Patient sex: M
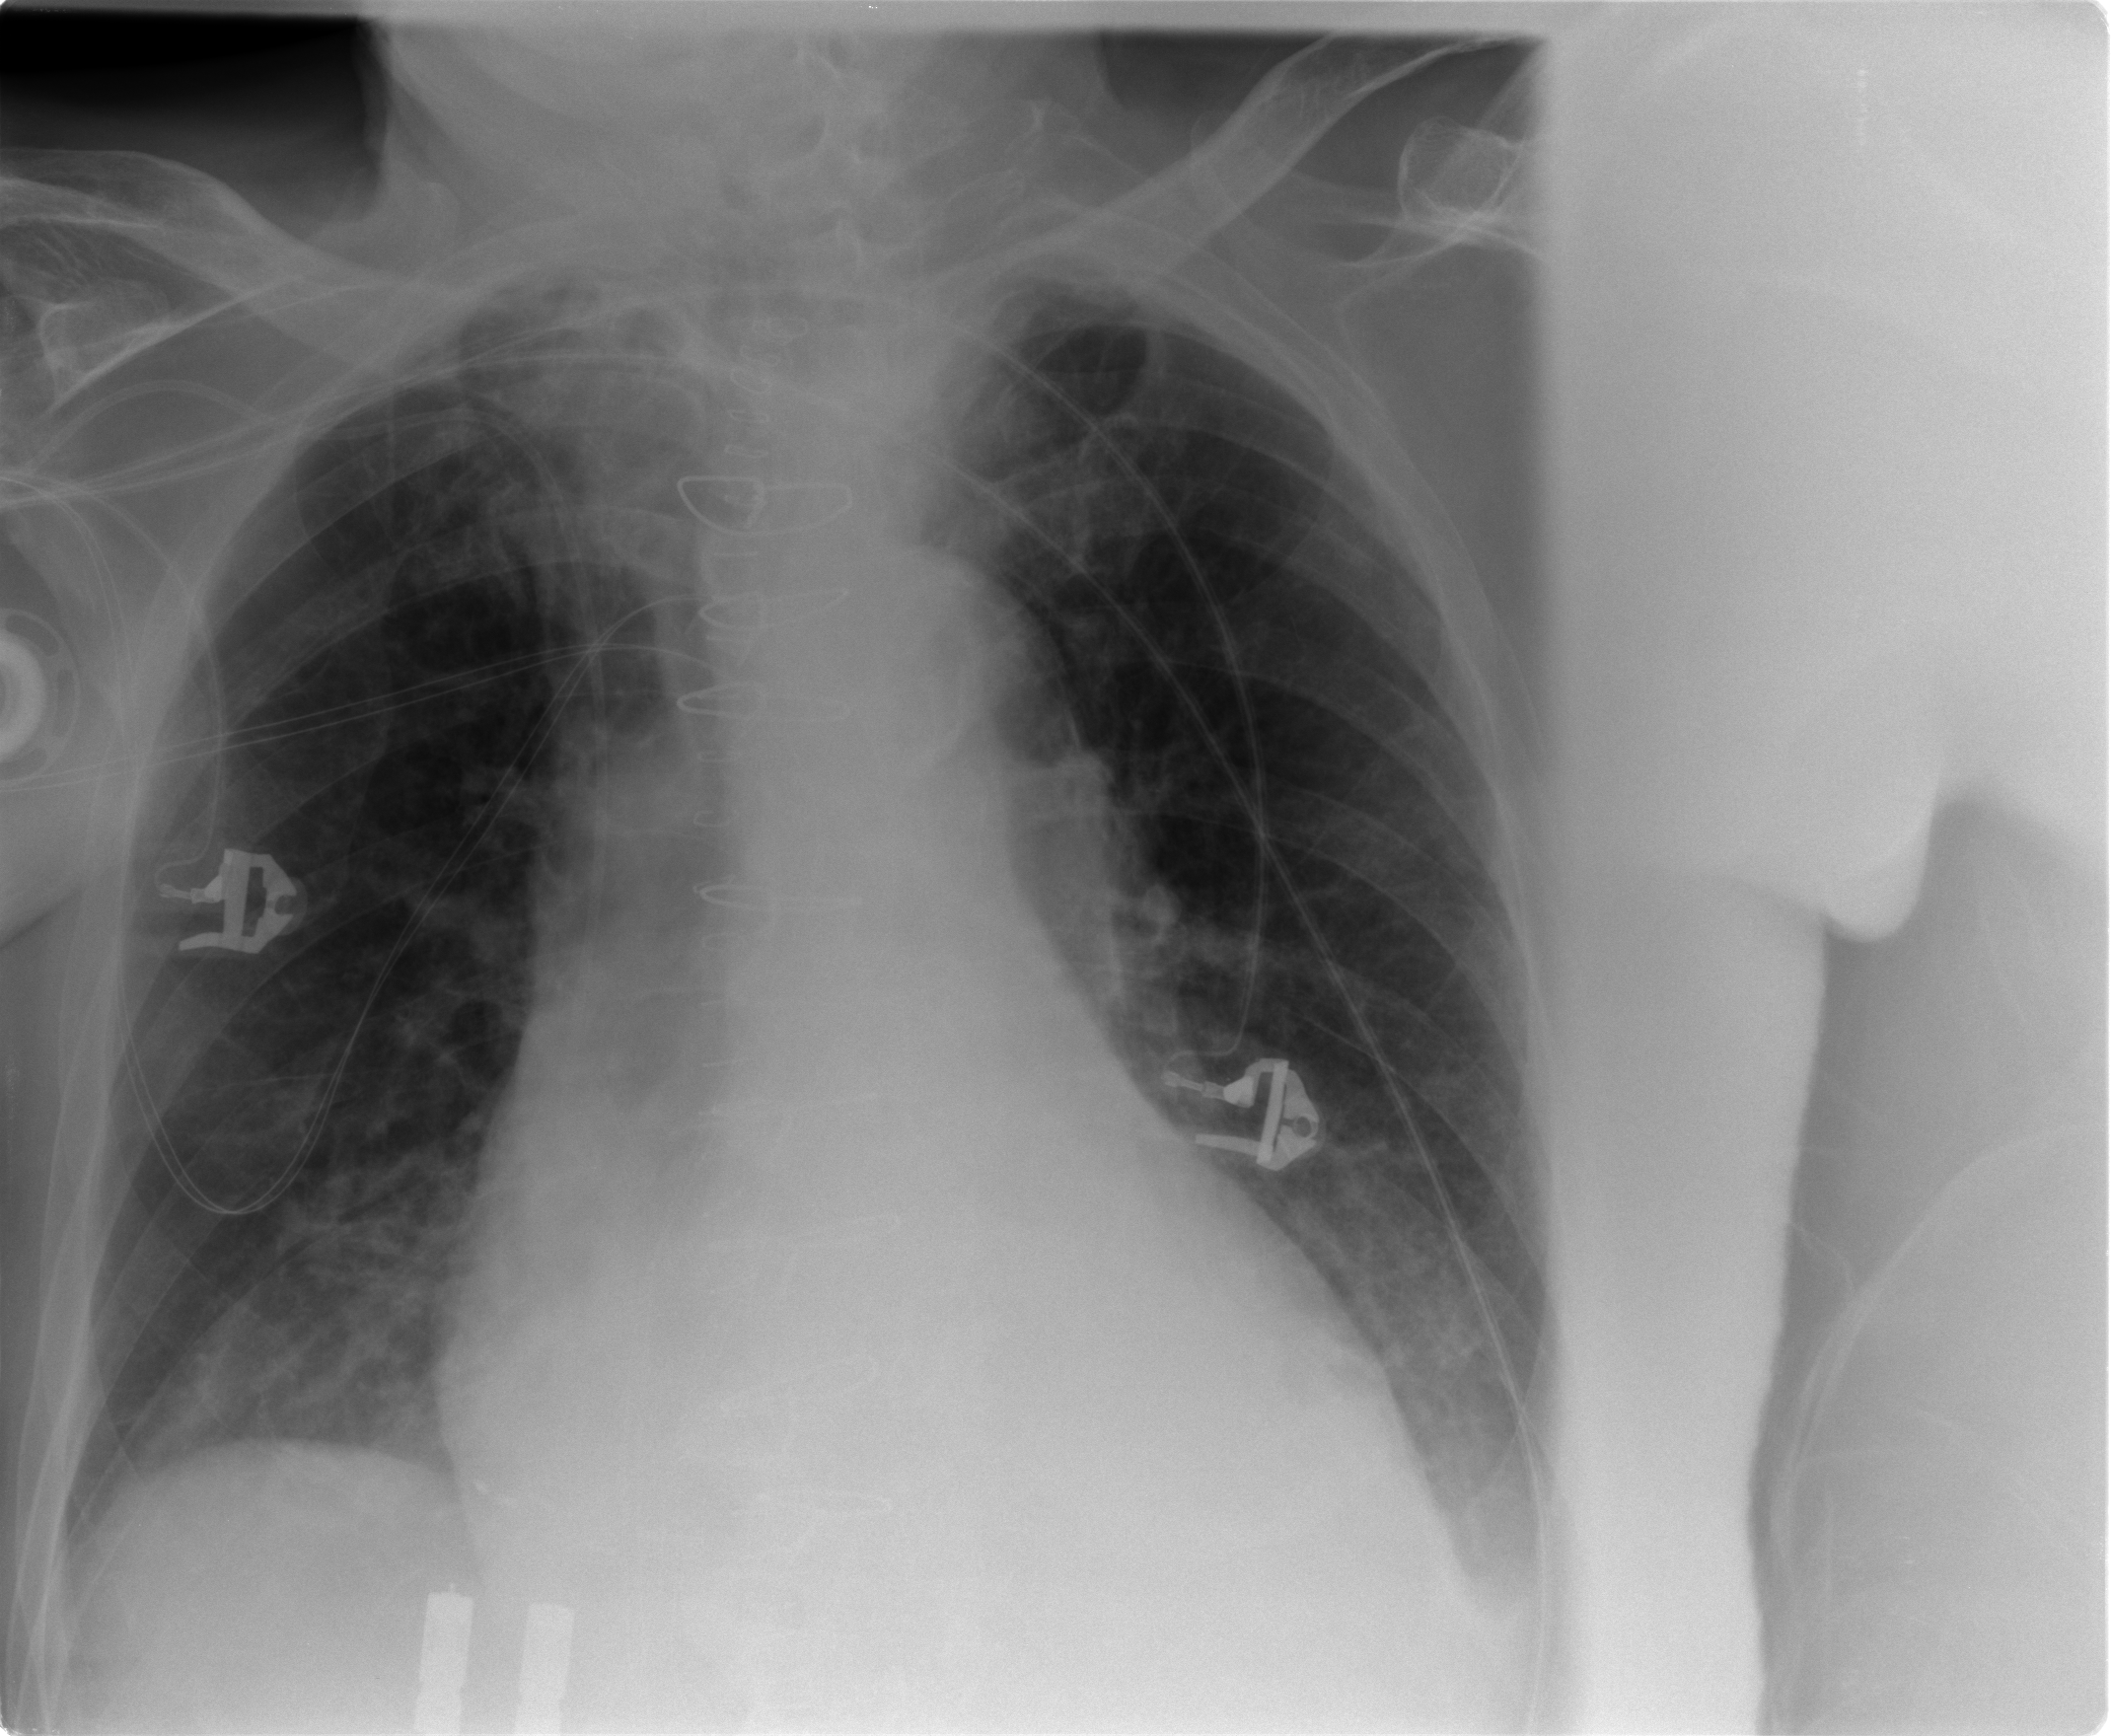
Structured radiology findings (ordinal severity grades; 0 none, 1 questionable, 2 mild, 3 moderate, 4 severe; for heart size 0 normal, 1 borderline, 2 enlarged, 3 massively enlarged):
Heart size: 2
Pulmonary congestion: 0
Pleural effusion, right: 0
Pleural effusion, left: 2
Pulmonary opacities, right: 0
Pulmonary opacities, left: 0
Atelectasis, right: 2
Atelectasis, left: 2